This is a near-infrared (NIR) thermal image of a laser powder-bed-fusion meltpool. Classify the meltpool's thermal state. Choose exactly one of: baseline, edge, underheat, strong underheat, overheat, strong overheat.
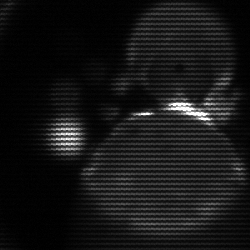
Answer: edge